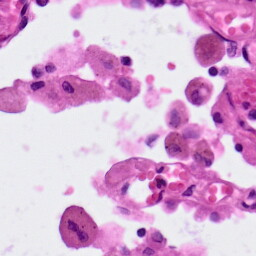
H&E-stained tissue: Lung